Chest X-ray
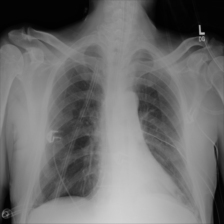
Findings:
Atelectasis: negative
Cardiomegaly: negative
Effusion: negative
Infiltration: negative
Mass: negative
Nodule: negative
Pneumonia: negative
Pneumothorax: negative
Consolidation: negative
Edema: negative
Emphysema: negative
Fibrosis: negative
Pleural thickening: negative
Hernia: negative